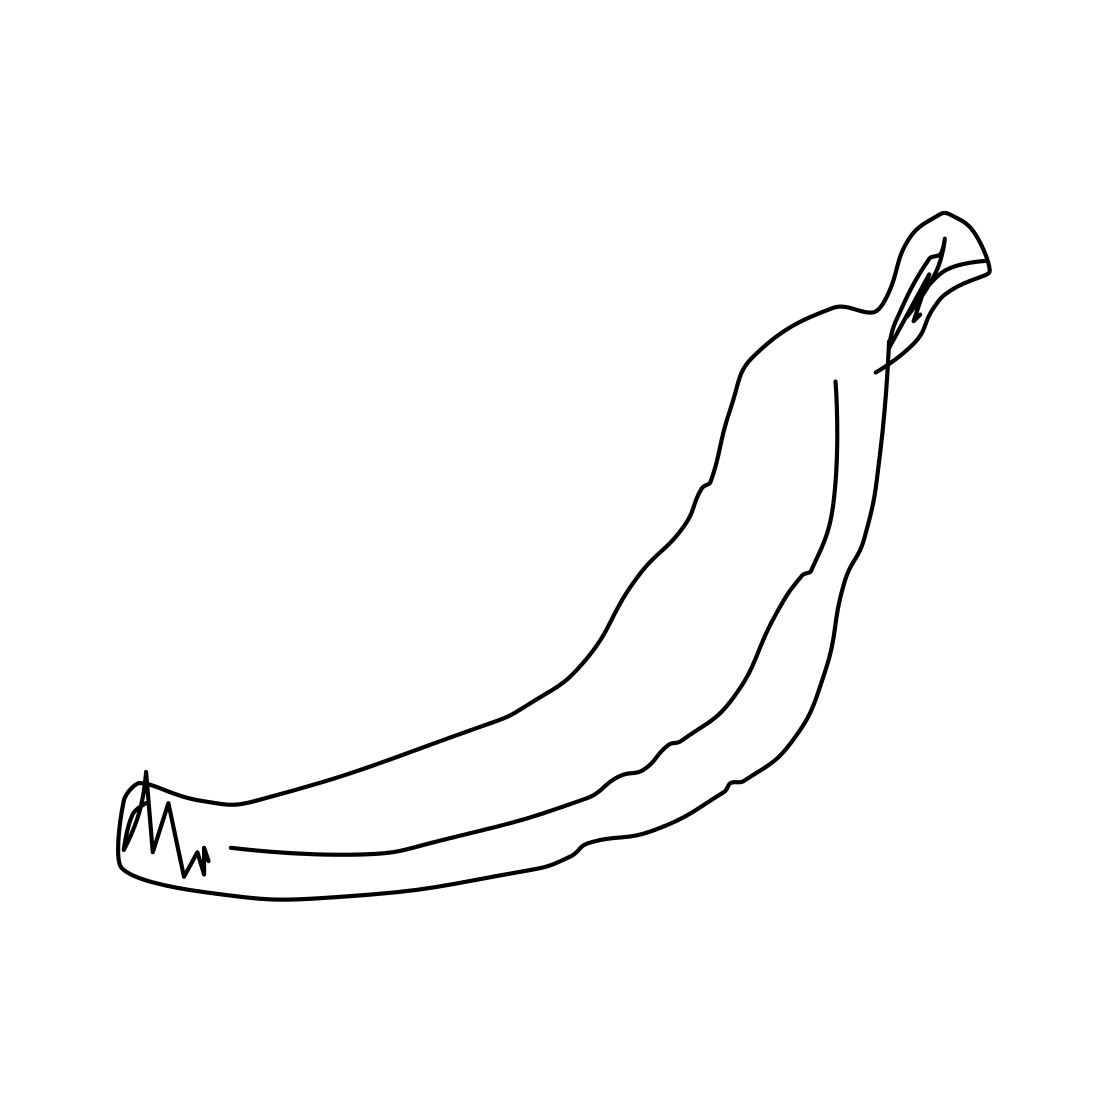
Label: banana